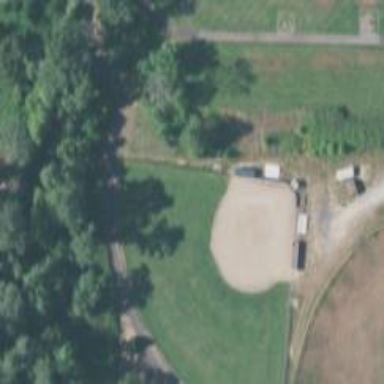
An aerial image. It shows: Softball pitch for leisure and sport activities.